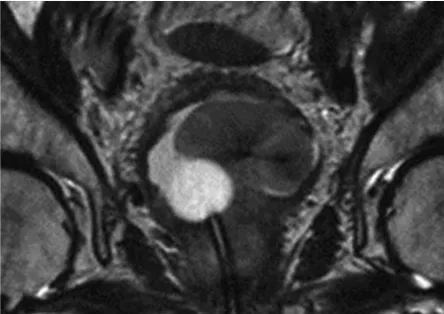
(B) Pelvic MRI following the androgen-ablation therapy demonstrating a locally advanced prostatic tumor, which projected into the bladder and had reduced LN swelling.
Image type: radiology (mri)